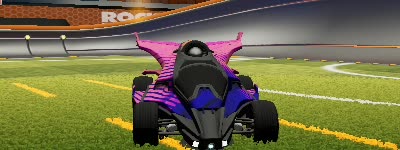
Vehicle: aftershock